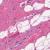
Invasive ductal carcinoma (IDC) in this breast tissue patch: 0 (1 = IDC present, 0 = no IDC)